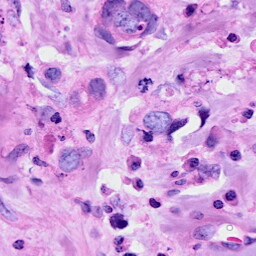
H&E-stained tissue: Breast